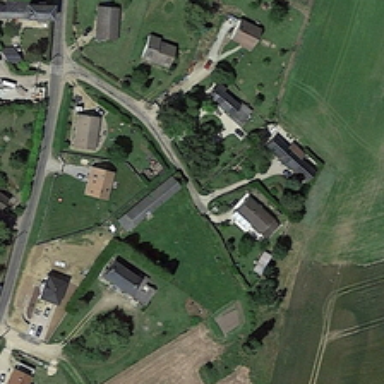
Many green trees and buildings are in a medium residential area .